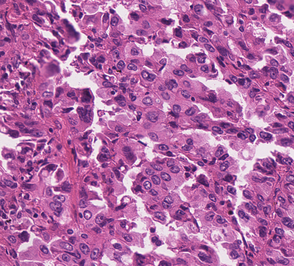
Tumor epithelial tissue: yes
Tumor-associated stroma tissue: no
Normal tissue: no